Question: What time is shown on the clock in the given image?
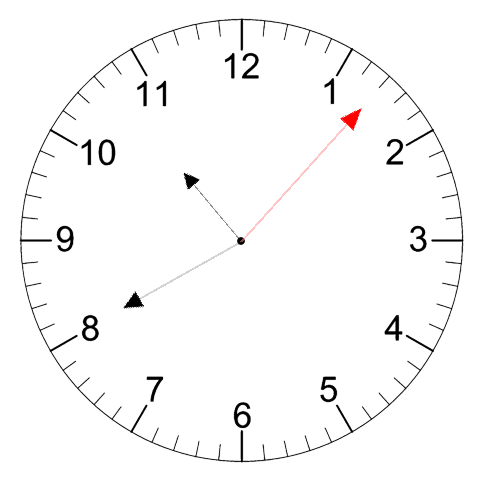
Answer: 10:40:07